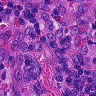
Metastatic tissue present: no